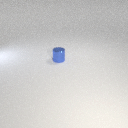
small blue metal cylinder